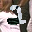
Label: 2